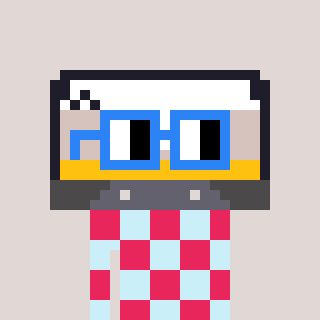
a pixel art character with square blue glasses, a cassette tape-shaped head and a cold-colored body on a warm background